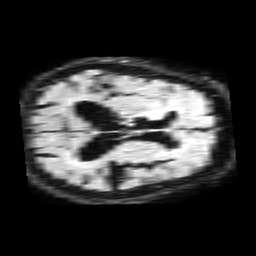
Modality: FLAIR
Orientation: axial
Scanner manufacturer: philips
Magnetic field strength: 1.5 T
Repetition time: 6 s
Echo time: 0.1031 s